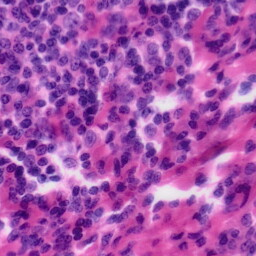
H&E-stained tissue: Tonsil